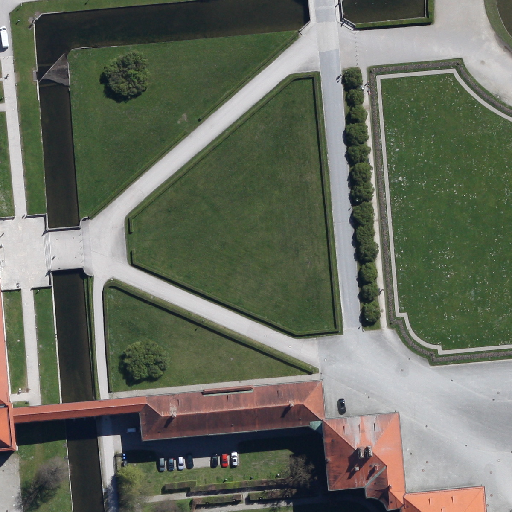
Referring expression: car in the parking area